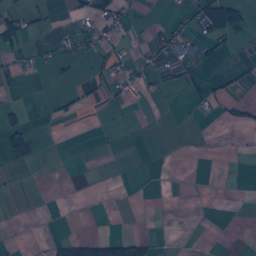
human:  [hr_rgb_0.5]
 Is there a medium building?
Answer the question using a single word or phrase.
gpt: yes

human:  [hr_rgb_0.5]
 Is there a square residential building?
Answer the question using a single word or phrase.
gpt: yes

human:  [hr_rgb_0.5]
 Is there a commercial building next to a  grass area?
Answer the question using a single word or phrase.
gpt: yes

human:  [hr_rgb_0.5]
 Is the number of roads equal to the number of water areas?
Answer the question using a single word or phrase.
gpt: no

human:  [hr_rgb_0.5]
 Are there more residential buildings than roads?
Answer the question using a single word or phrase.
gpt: yes

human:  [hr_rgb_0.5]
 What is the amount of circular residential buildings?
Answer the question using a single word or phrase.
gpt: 2

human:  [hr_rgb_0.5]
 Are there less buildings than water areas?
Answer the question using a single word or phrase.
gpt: no

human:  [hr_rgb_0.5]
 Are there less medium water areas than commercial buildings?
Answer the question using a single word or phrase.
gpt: yes

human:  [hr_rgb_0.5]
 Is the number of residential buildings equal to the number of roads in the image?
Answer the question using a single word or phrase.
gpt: no

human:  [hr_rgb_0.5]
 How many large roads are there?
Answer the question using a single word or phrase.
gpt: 0

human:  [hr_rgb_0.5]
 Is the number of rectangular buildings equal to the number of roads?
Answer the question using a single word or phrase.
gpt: no

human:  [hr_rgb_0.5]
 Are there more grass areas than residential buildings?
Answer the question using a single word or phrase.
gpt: yes

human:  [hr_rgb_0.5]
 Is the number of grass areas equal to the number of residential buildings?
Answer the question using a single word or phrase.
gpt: no

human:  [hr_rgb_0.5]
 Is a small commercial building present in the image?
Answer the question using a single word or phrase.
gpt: yes

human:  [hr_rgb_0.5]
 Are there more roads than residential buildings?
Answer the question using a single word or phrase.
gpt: no

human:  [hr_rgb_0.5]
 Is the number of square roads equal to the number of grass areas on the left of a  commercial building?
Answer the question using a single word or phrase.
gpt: no

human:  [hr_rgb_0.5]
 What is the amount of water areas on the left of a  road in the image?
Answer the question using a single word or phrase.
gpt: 15

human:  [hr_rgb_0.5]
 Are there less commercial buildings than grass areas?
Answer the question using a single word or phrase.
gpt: yes

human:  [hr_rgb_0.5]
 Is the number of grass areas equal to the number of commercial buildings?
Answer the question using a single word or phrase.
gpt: no

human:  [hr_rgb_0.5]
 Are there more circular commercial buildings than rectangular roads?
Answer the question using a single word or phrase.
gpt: no

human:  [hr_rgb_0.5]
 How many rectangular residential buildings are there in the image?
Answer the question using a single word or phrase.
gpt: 99

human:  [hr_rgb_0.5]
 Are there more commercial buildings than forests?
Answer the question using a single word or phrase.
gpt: no

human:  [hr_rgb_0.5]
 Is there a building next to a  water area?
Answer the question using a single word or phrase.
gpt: yes

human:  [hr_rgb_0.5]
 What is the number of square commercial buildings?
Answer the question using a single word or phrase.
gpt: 0

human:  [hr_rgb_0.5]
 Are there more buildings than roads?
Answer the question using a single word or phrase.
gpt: yes

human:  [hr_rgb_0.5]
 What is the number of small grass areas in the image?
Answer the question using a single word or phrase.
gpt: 1

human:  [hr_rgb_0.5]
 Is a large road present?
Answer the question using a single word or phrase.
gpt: no

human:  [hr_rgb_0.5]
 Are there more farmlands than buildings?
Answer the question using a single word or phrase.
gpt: no

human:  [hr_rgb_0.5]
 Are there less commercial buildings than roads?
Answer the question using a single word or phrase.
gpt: yes

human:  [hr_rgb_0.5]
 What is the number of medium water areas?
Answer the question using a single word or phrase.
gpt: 2

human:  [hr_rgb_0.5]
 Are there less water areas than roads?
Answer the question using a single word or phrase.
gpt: yes

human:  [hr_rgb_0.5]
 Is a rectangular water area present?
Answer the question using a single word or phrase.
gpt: yes

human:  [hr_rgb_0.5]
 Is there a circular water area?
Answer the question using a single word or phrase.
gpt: yes

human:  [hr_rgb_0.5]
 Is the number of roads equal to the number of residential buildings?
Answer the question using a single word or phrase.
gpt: no

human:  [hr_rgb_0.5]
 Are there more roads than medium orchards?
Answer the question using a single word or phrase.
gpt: yes

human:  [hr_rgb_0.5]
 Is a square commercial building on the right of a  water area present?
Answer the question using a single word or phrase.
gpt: no